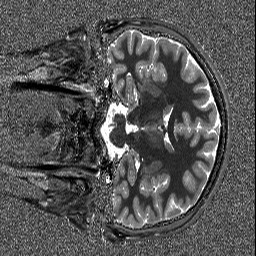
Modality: T1map
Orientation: coronal
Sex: male